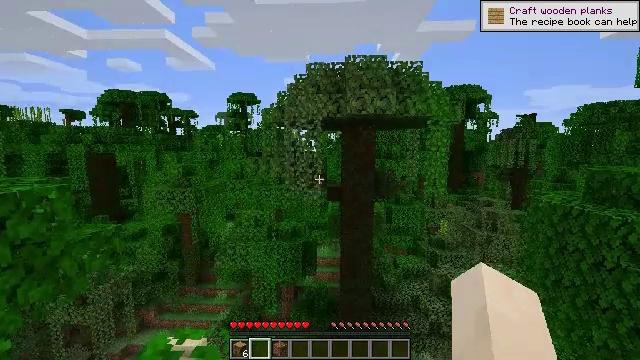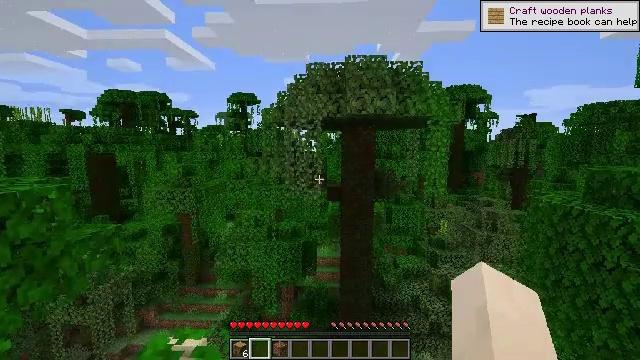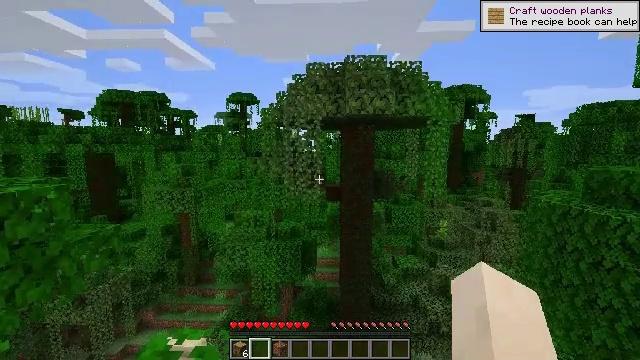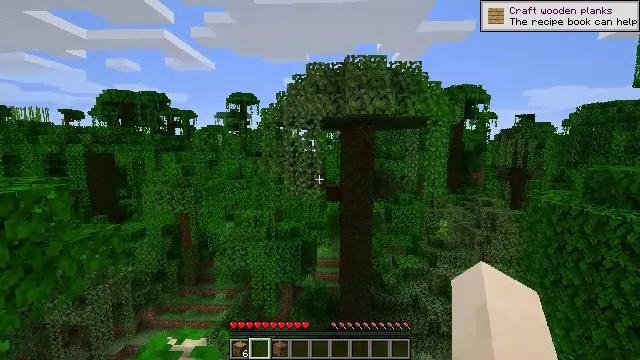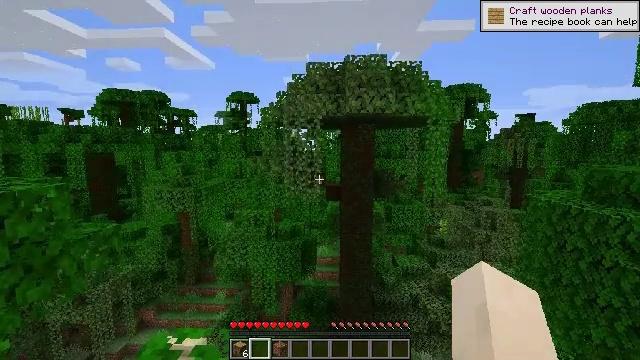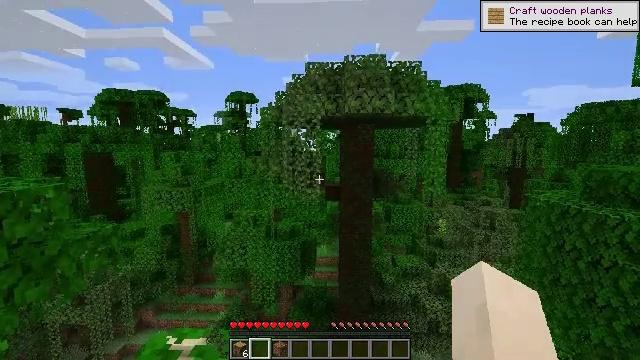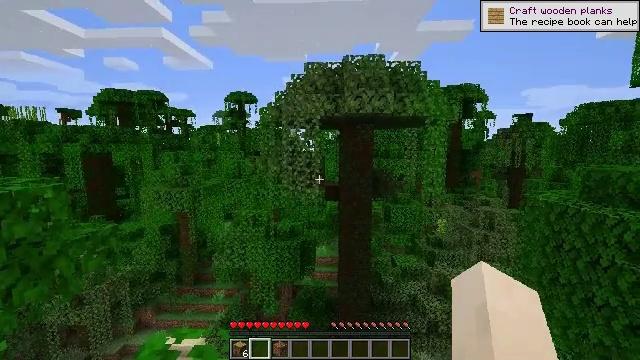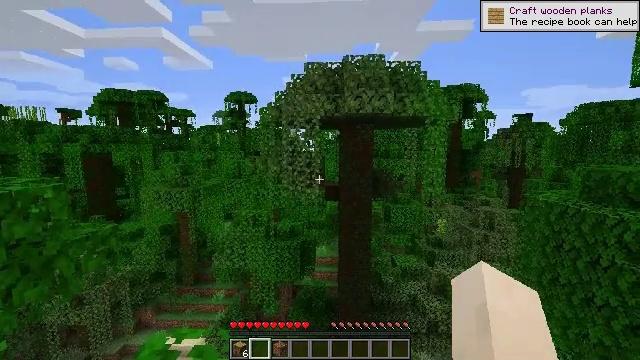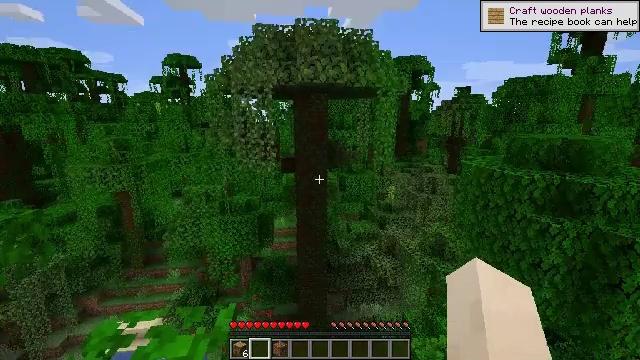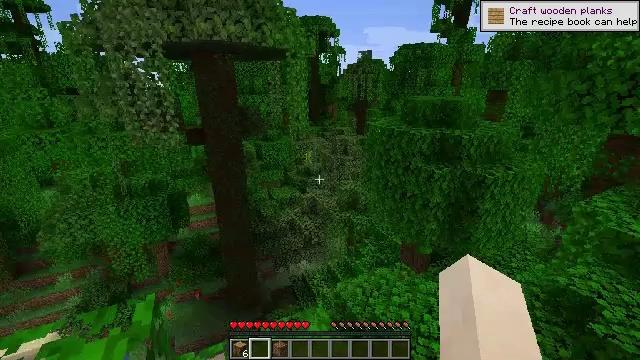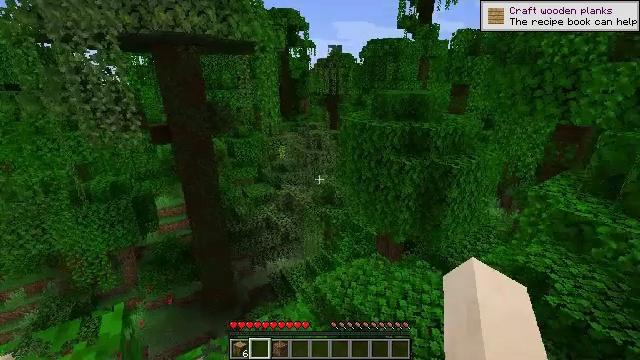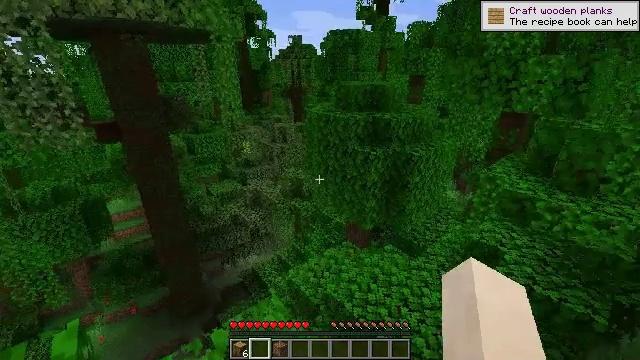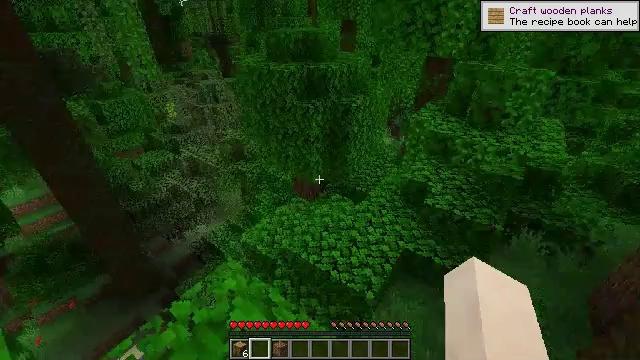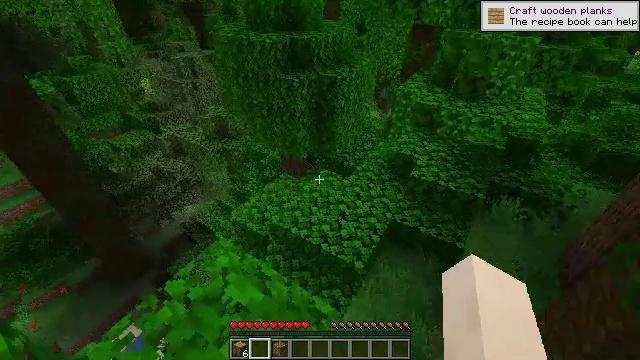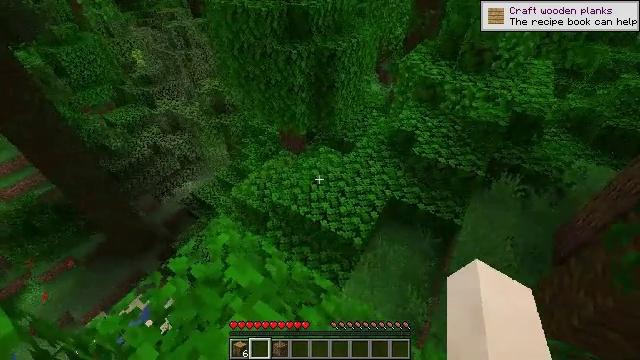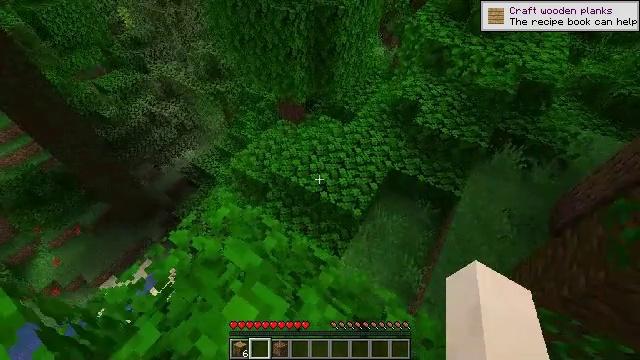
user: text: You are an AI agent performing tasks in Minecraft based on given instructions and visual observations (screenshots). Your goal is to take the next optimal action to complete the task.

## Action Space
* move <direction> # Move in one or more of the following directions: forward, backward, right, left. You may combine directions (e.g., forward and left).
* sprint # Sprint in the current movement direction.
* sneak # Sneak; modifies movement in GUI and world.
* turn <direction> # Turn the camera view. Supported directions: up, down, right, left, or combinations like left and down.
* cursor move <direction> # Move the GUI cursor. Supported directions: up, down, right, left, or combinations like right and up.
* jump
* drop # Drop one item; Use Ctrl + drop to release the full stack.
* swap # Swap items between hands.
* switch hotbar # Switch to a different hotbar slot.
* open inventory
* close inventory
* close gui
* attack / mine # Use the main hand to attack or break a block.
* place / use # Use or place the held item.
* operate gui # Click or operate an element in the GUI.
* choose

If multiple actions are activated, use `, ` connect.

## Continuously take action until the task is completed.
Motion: motion action
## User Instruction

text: Collect jungle leaves by breaking them.
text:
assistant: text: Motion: no_op
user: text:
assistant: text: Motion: no_op
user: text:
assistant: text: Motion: no_op
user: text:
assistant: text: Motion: no_op
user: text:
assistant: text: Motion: no_op
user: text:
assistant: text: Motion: no_op
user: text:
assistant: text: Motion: no_op
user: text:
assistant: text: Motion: turn right and down
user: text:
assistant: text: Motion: turn right and down
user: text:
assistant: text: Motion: turn right and down
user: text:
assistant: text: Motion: turn right and down
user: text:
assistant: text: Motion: turn right and down
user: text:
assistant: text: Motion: turn right and down
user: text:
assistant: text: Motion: move forward, turn down
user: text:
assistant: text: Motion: move forward, turn down
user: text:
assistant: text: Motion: move forward, turn down
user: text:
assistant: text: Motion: move forward, turn down
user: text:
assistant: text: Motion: move forward, turn down
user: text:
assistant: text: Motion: move forward
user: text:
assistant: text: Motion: move forward
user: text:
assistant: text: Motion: move forward
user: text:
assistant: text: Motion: move forward
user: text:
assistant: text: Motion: move forward
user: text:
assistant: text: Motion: move forward
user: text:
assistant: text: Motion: move forward
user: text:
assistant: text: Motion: move forward
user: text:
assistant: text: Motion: move forward, turn left
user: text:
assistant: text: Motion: move forward, turn left
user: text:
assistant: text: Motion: move forward, turn left
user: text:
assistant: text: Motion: move forward, jump